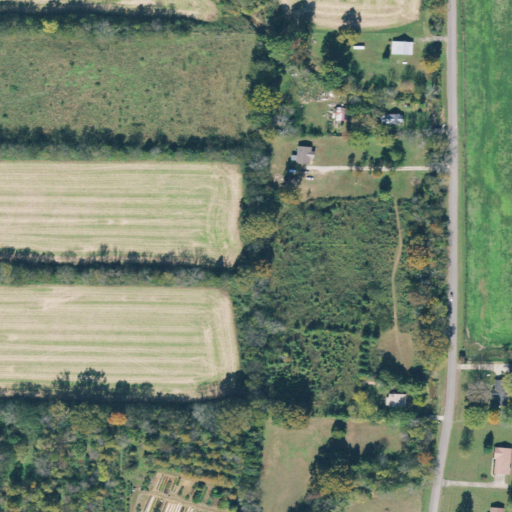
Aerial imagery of valley in Tennessee named Hawkins Cove containing pasture, open development, deciduous forest, shrub, grassland, mixed forest, and low intensity development